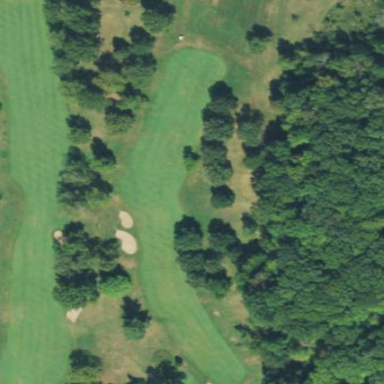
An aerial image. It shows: Golf fairway surrounded by grass in golf sport setting.